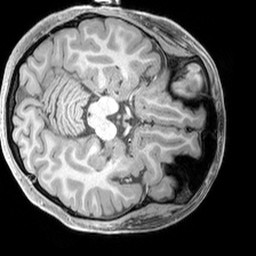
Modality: T1w
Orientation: axial
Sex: female
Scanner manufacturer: siemens
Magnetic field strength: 3 T
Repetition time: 2.3 s
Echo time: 0.00226 s